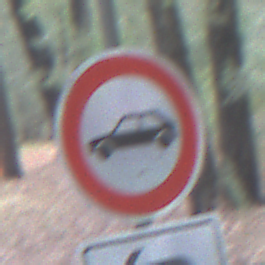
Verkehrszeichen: VerbotPersonenkraftwagen
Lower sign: RichtungsangabeDurchPfeile2
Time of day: SunriseSunset
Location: Outdoor (Nature)
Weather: NotSpecified
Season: Autumn
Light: Natural